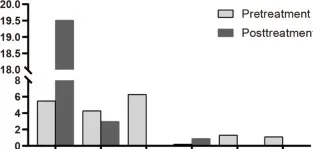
Changes in the immune microenvironment before and after neoadjuvant immunochemotherapy. (E, F) Quantitative multiplex immunohistochemistry results of pretreatment and posttreatment samples in the tumor and stroma regions.
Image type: pathology (immunostaining)